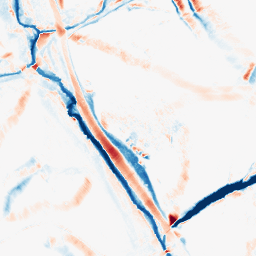
Category: morphological
Decomposition family: morphological_diamond
Decomposition parameters: operation: average
radius: 10
Upsampling method: quadratic
Upsampling parameters: scale: 2
Upsampling scale: 2